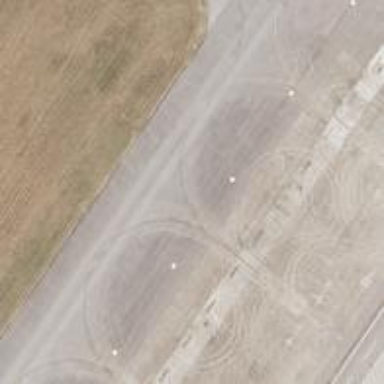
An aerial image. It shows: View of taxiway at the airport.